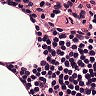
Metastatic tissue present: no